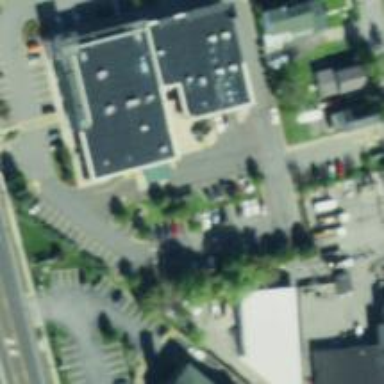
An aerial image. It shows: Pharmacy providing healthcare services.